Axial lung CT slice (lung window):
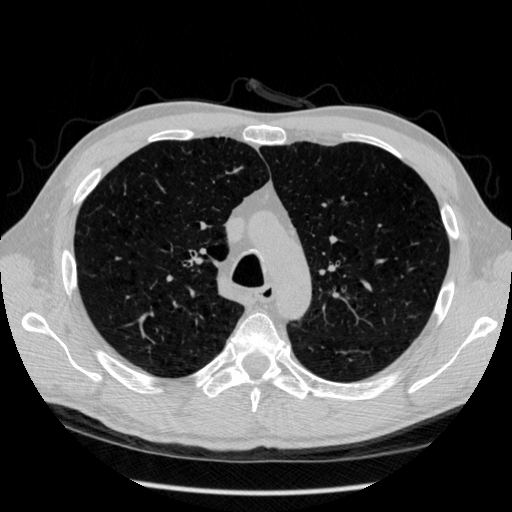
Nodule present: no